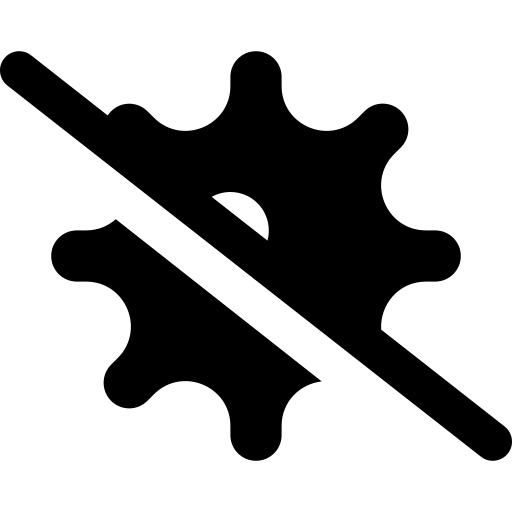
Tags: icon, FontAwesome, fa-icon, solid, virus, slash